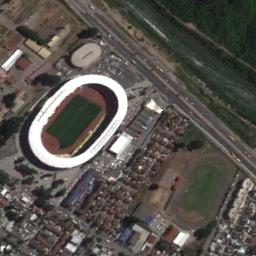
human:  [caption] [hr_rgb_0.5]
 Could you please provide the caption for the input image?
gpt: This stadium is a baseball field .

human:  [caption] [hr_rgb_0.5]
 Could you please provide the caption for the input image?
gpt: The stadium is next to some buildings and trees .

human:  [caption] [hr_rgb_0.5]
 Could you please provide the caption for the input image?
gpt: There are many buildings beside the stadium .

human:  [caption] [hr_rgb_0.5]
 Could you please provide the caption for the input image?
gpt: Oval gym is enclosed between lawn and residential area .

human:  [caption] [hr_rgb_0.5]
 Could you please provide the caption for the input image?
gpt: There are many buildings around the stadium with a white roof .